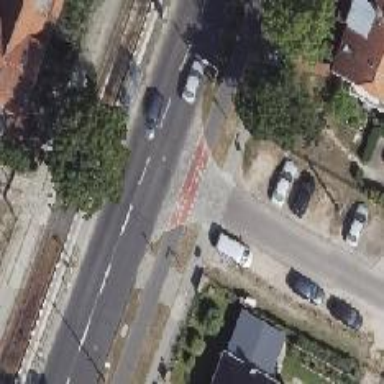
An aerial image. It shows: Unmarked road crossing.